Question: I have a number of applications (.Net & Java) which communicate with each other using a communication layer.
I now need to extend the communication layer to allow 3rd party applications access it - as shown below.
However while I want to ensure that my applications can still access all available methods in the communication layer I want to limit access to the 3rd party applications.
In essence therefore I need to find a way for my applications to prove that they really are mine. Naturally I can use public/private key encryption or a unique hash in each message however this is slowing down communication between my apps to a pretty unacceptable limit. Does anyone have any other ideas ?

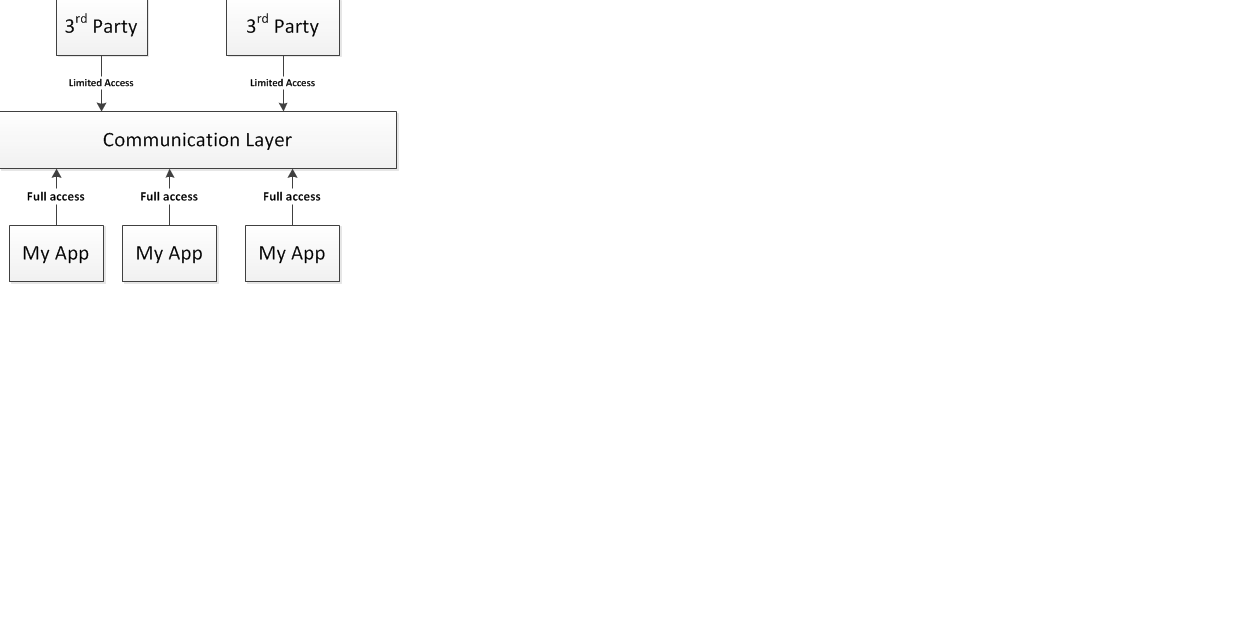
Answer: You almost perfectly describe the concept of <URL>. The two patterns that you can use together for the
> I want to ensure that my applications can still access all available methods in the communication layer I want to limit access to the 3rd party applications.
Here the first one - <URL> can help you as a broker between your own applications. Whenever an interesting event occurs in one application an integration module in the EAI system is notified. The module then propagates the changes to other relevant applications.
In the part of
> need to extend the communication layer to allow 3rd party applications access it
The <URL> will ensure that all calls from the 'outside world' to any of the applications are front-ended by the EAI system. As it acts as the overarching across multiple applications. The EAI system is configured to expose only the relevant information and interfaces of the underlying applications to the outside world, and performs all interactions with the underlying applications on behalf of the requester.
For the
> communication layer
you can look at the section, that is also mention there. In my current Project we use <URL>.